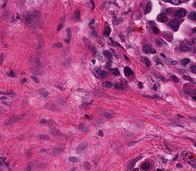
Tumor epithelial tissue: yes
Tumor-associated stroma tissue: yes
Normal tissue: no